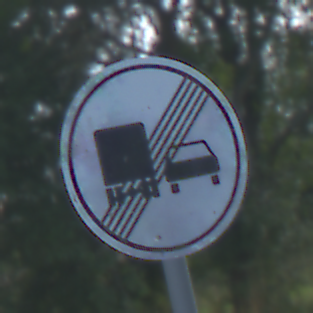
Verkehrszeichen: EndeUeberholverbotKraftfahrzeuge
Umgebung: Outdoor, Nature
Tageszeit: MorningAfternoon
Wetter: PartlyCloudy
Licht: Natural
Jahreszeit: NotSpecified
Kontrast: MediumContrast